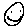
Label: smiley face